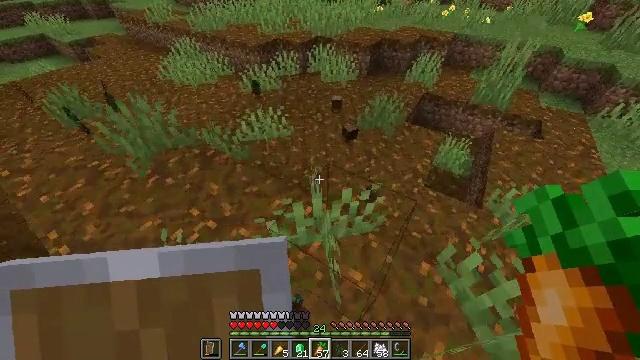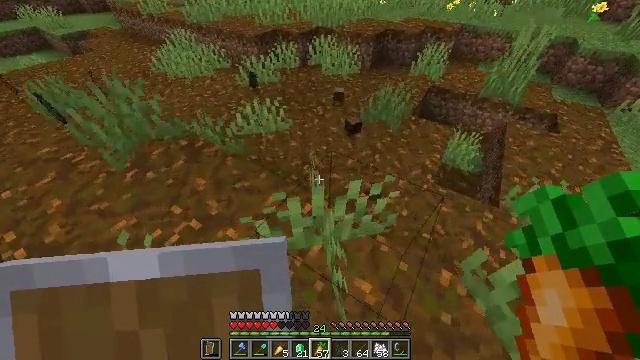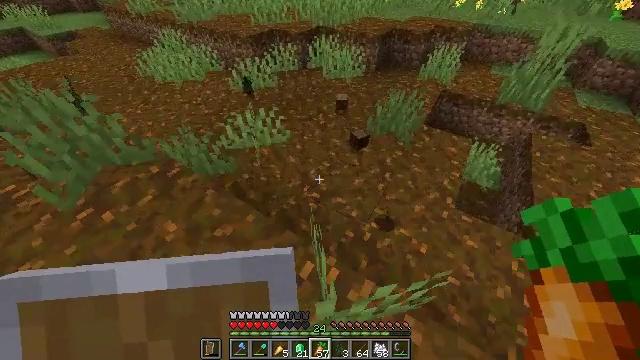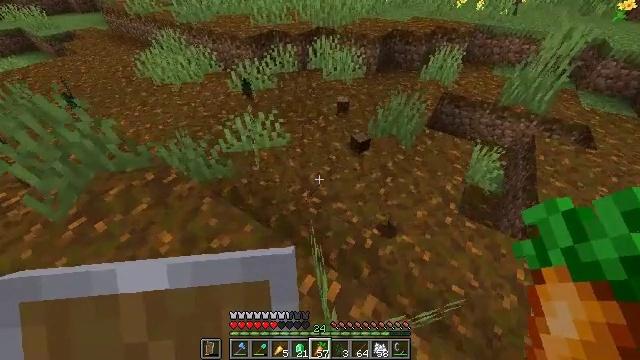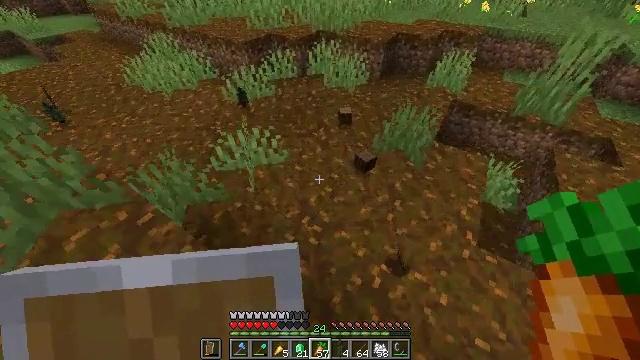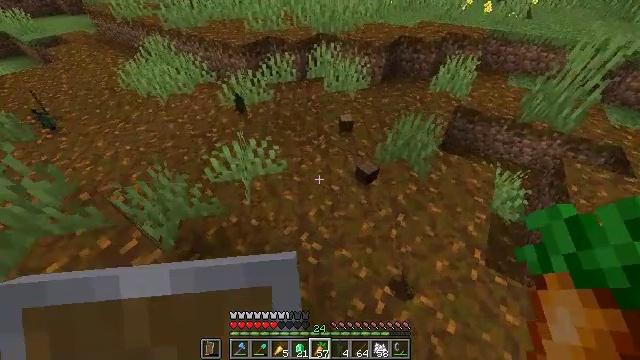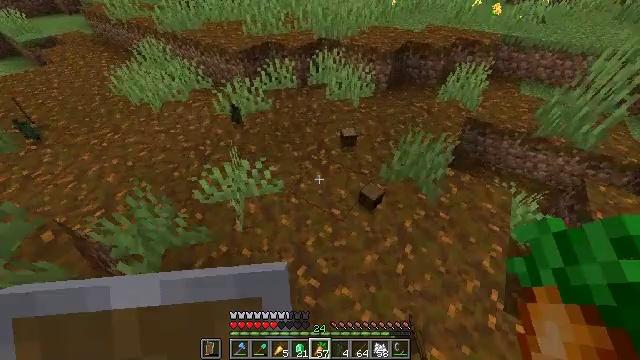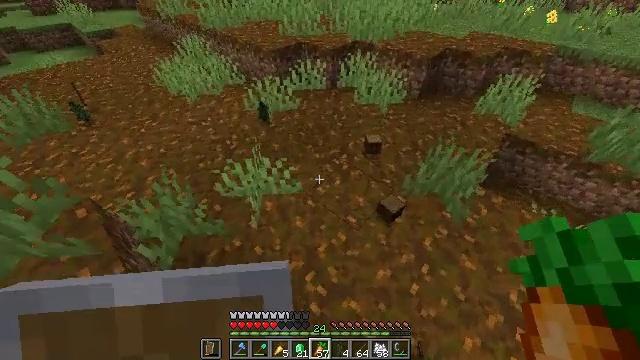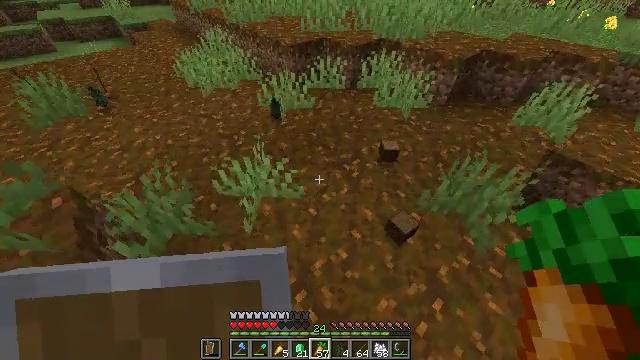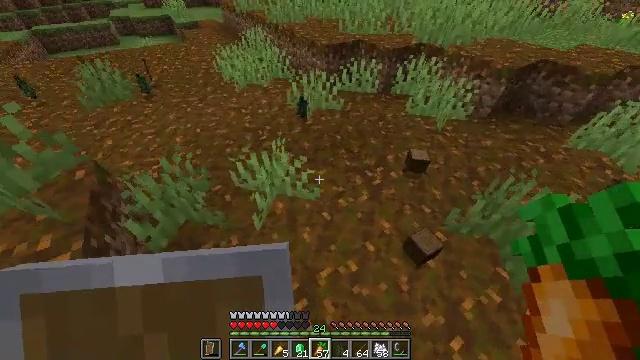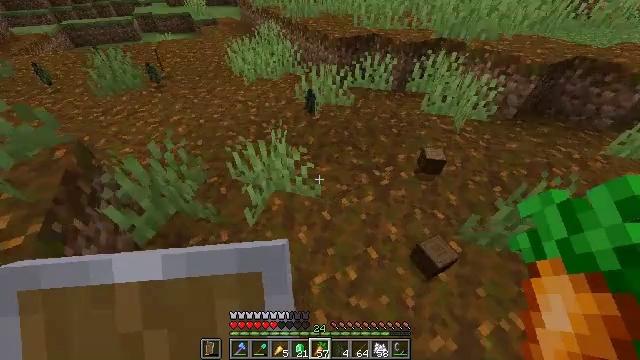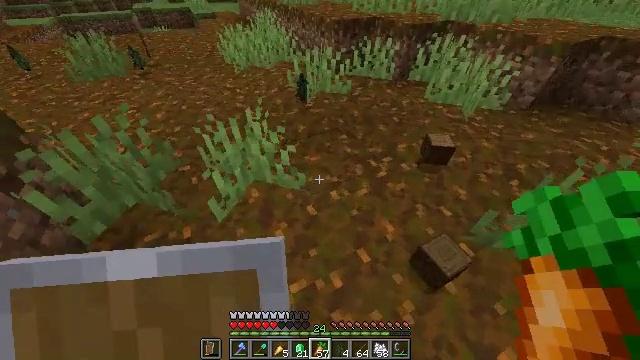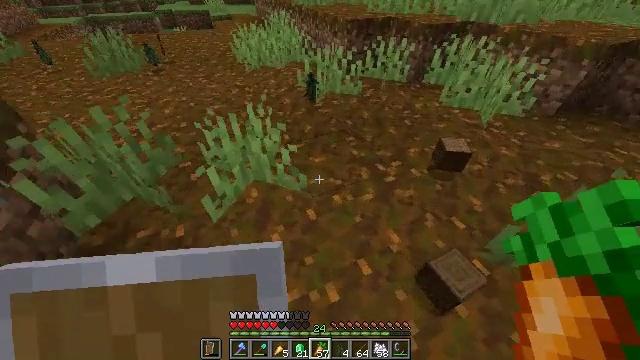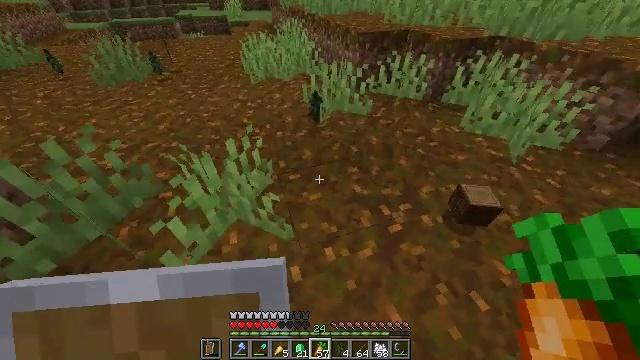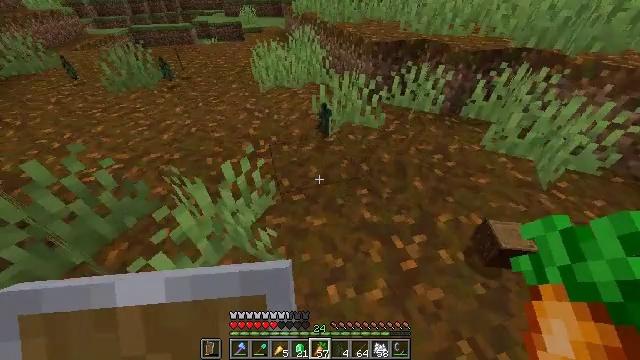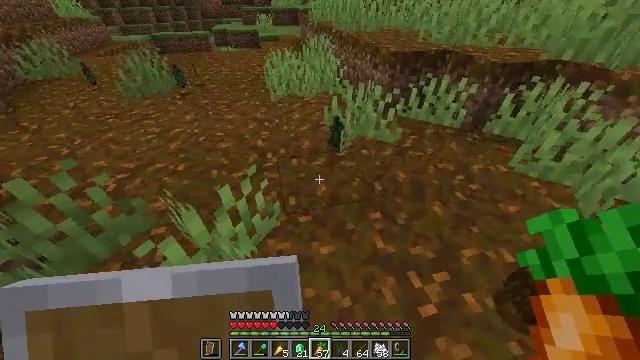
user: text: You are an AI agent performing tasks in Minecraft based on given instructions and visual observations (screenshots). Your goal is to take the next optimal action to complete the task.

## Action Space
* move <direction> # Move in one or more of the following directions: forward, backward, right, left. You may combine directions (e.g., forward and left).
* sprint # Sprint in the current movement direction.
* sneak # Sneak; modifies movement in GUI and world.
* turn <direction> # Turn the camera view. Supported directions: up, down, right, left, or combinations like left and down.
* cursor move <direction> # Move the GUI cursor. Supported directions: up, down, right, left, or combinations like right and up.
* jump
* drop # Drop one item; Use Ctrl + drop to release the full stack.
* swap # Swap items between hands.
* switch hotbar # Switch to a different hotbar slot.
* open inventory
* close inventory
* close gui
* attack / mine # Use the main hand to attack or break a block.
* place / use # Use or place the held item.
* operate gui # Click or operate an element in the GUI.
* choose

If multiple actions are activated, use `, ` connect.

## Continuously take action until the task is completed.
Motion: motion action
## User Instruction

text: Gather the podzol block.
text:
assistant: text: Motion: move forward, sprint
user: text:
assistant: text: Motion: move forward, sprint
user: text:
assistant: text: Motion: move forward, sprint
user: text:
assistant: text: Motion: move forward, sprint
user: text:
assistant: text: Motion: move forward, sprint
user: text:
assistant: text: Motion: move forward, sprint
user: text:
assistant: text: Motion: move forward and move right, sprint, turn left
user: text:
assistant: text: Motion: move forward and move right, sprint, turn left
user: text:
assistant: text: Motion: move forward and move right, sprint, turn left and up
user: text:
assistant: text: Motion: move forward and move right, sprint, turn left
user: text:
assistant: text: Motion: move forward, sprint, turn left
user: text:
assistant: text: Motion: move forward, sprint, turn left
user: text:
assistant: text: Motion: move forward, sprint, turn left and up
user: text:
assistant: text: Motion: move forward, sprint, turn left and up
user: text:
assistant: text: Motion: move forward, sprint, turn left and up
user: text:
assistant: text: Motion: move forward, sprint, turn left
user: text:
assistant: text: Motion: move forward, sprint, turn left and up
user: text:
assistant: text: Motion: move forward, sprint, turn left
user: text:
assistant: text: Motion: move forward, sprint, turn left
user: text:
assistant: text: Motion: move forward, sprint, turn left
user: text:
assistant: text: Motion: move forward, sprint
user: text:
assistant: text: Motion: move forward, sprint, turn left and up
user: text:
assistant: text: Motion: move forward, sprint
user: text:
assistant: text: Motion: move forward, sprint
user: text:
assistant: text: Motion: move forward, sprint, turn left and up
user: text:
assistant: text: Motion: move forward, sprint, turn left and up
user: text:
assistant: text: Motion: move forward, sprint, turn left and up
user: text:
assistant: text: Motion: move forward, sprint, turn left
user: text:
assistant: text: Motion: move forward, sprint, turn left
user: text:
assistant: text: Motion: move forward, sprint